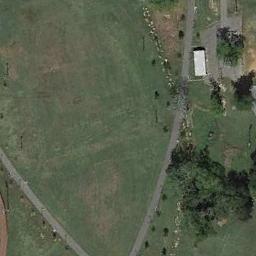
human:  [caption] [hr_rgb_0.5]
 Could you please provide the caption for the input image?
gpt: The entire image is dominated by grass .

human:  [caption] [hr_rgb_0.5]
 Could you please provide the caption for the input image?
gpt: There is a road and some houses next to the meadow .

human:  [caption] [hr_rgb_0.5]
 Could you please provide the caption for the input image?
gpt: This meadow has dense grasses and some trees and some roads go through the meadow .

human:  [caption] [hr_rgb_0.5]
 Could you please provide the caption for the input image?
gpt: There are many trees and a building on the meadow .

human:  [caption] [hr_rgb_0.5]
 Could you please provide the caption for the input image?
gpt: There are some trees and a white building on the green meadow .